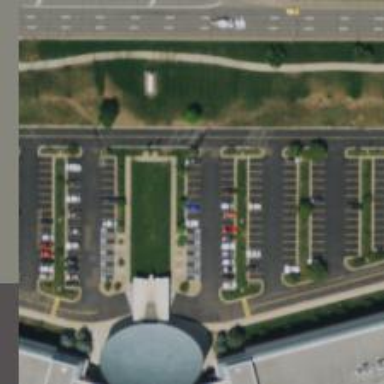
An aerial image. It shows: Parking space.